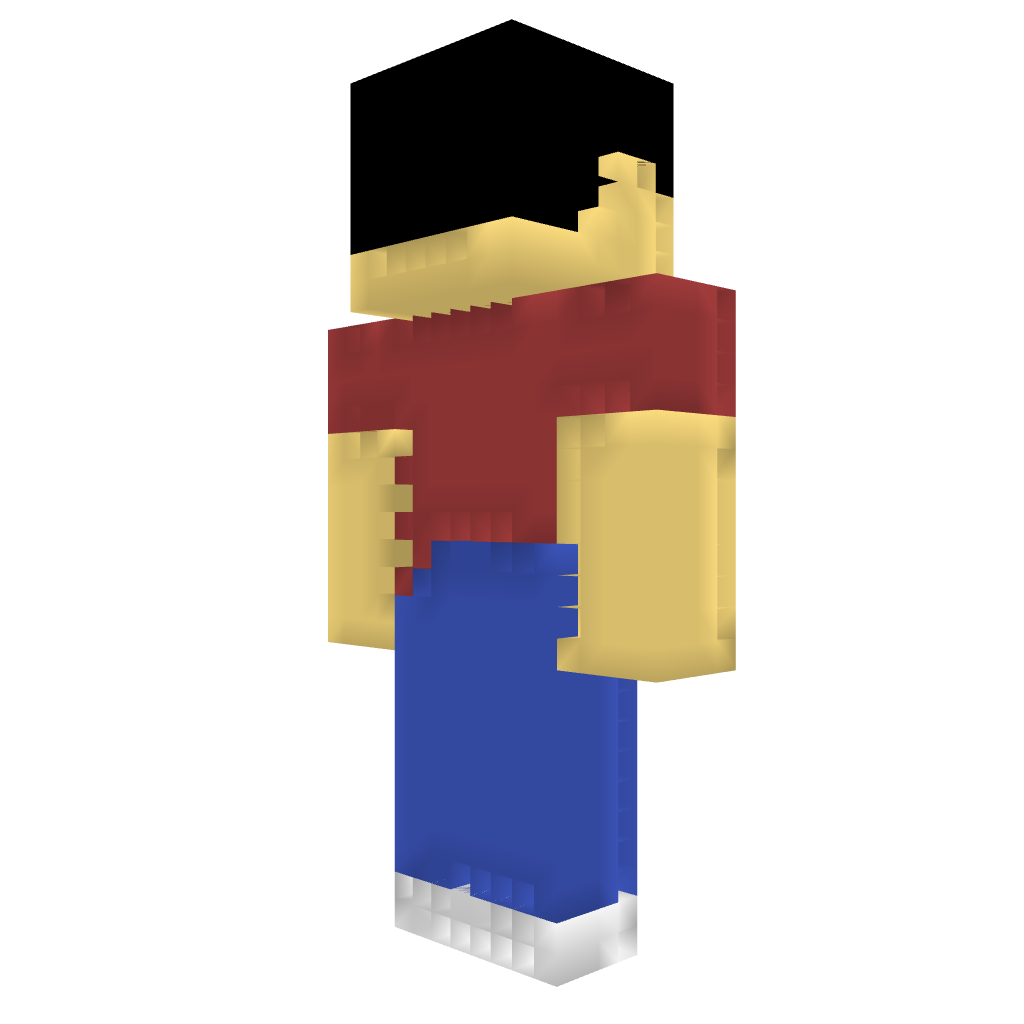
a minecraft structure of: My Statue good quality